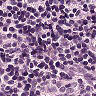
Metastatic tissue present: no